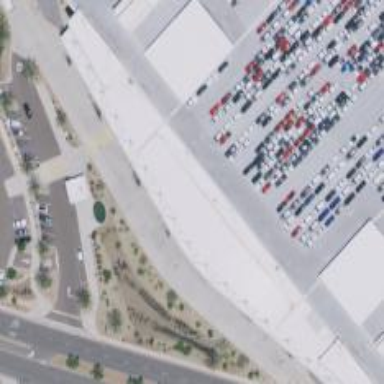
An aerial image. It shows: Car rental facility.